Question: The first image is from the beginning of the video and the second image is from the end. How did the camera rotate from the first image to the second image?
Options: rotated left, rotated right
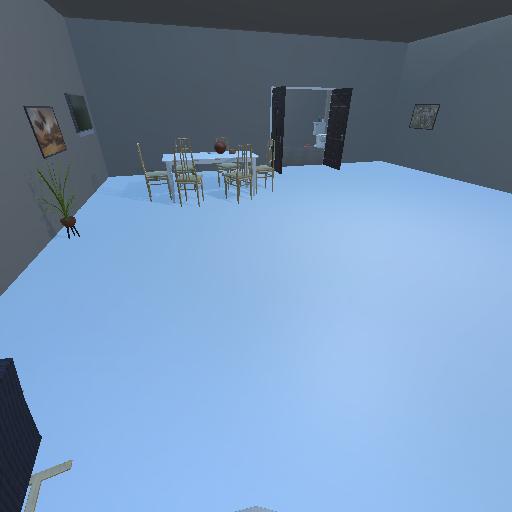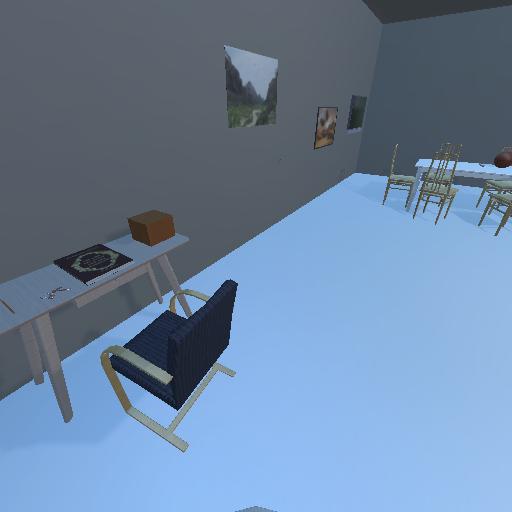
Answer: rotated left